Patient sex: M
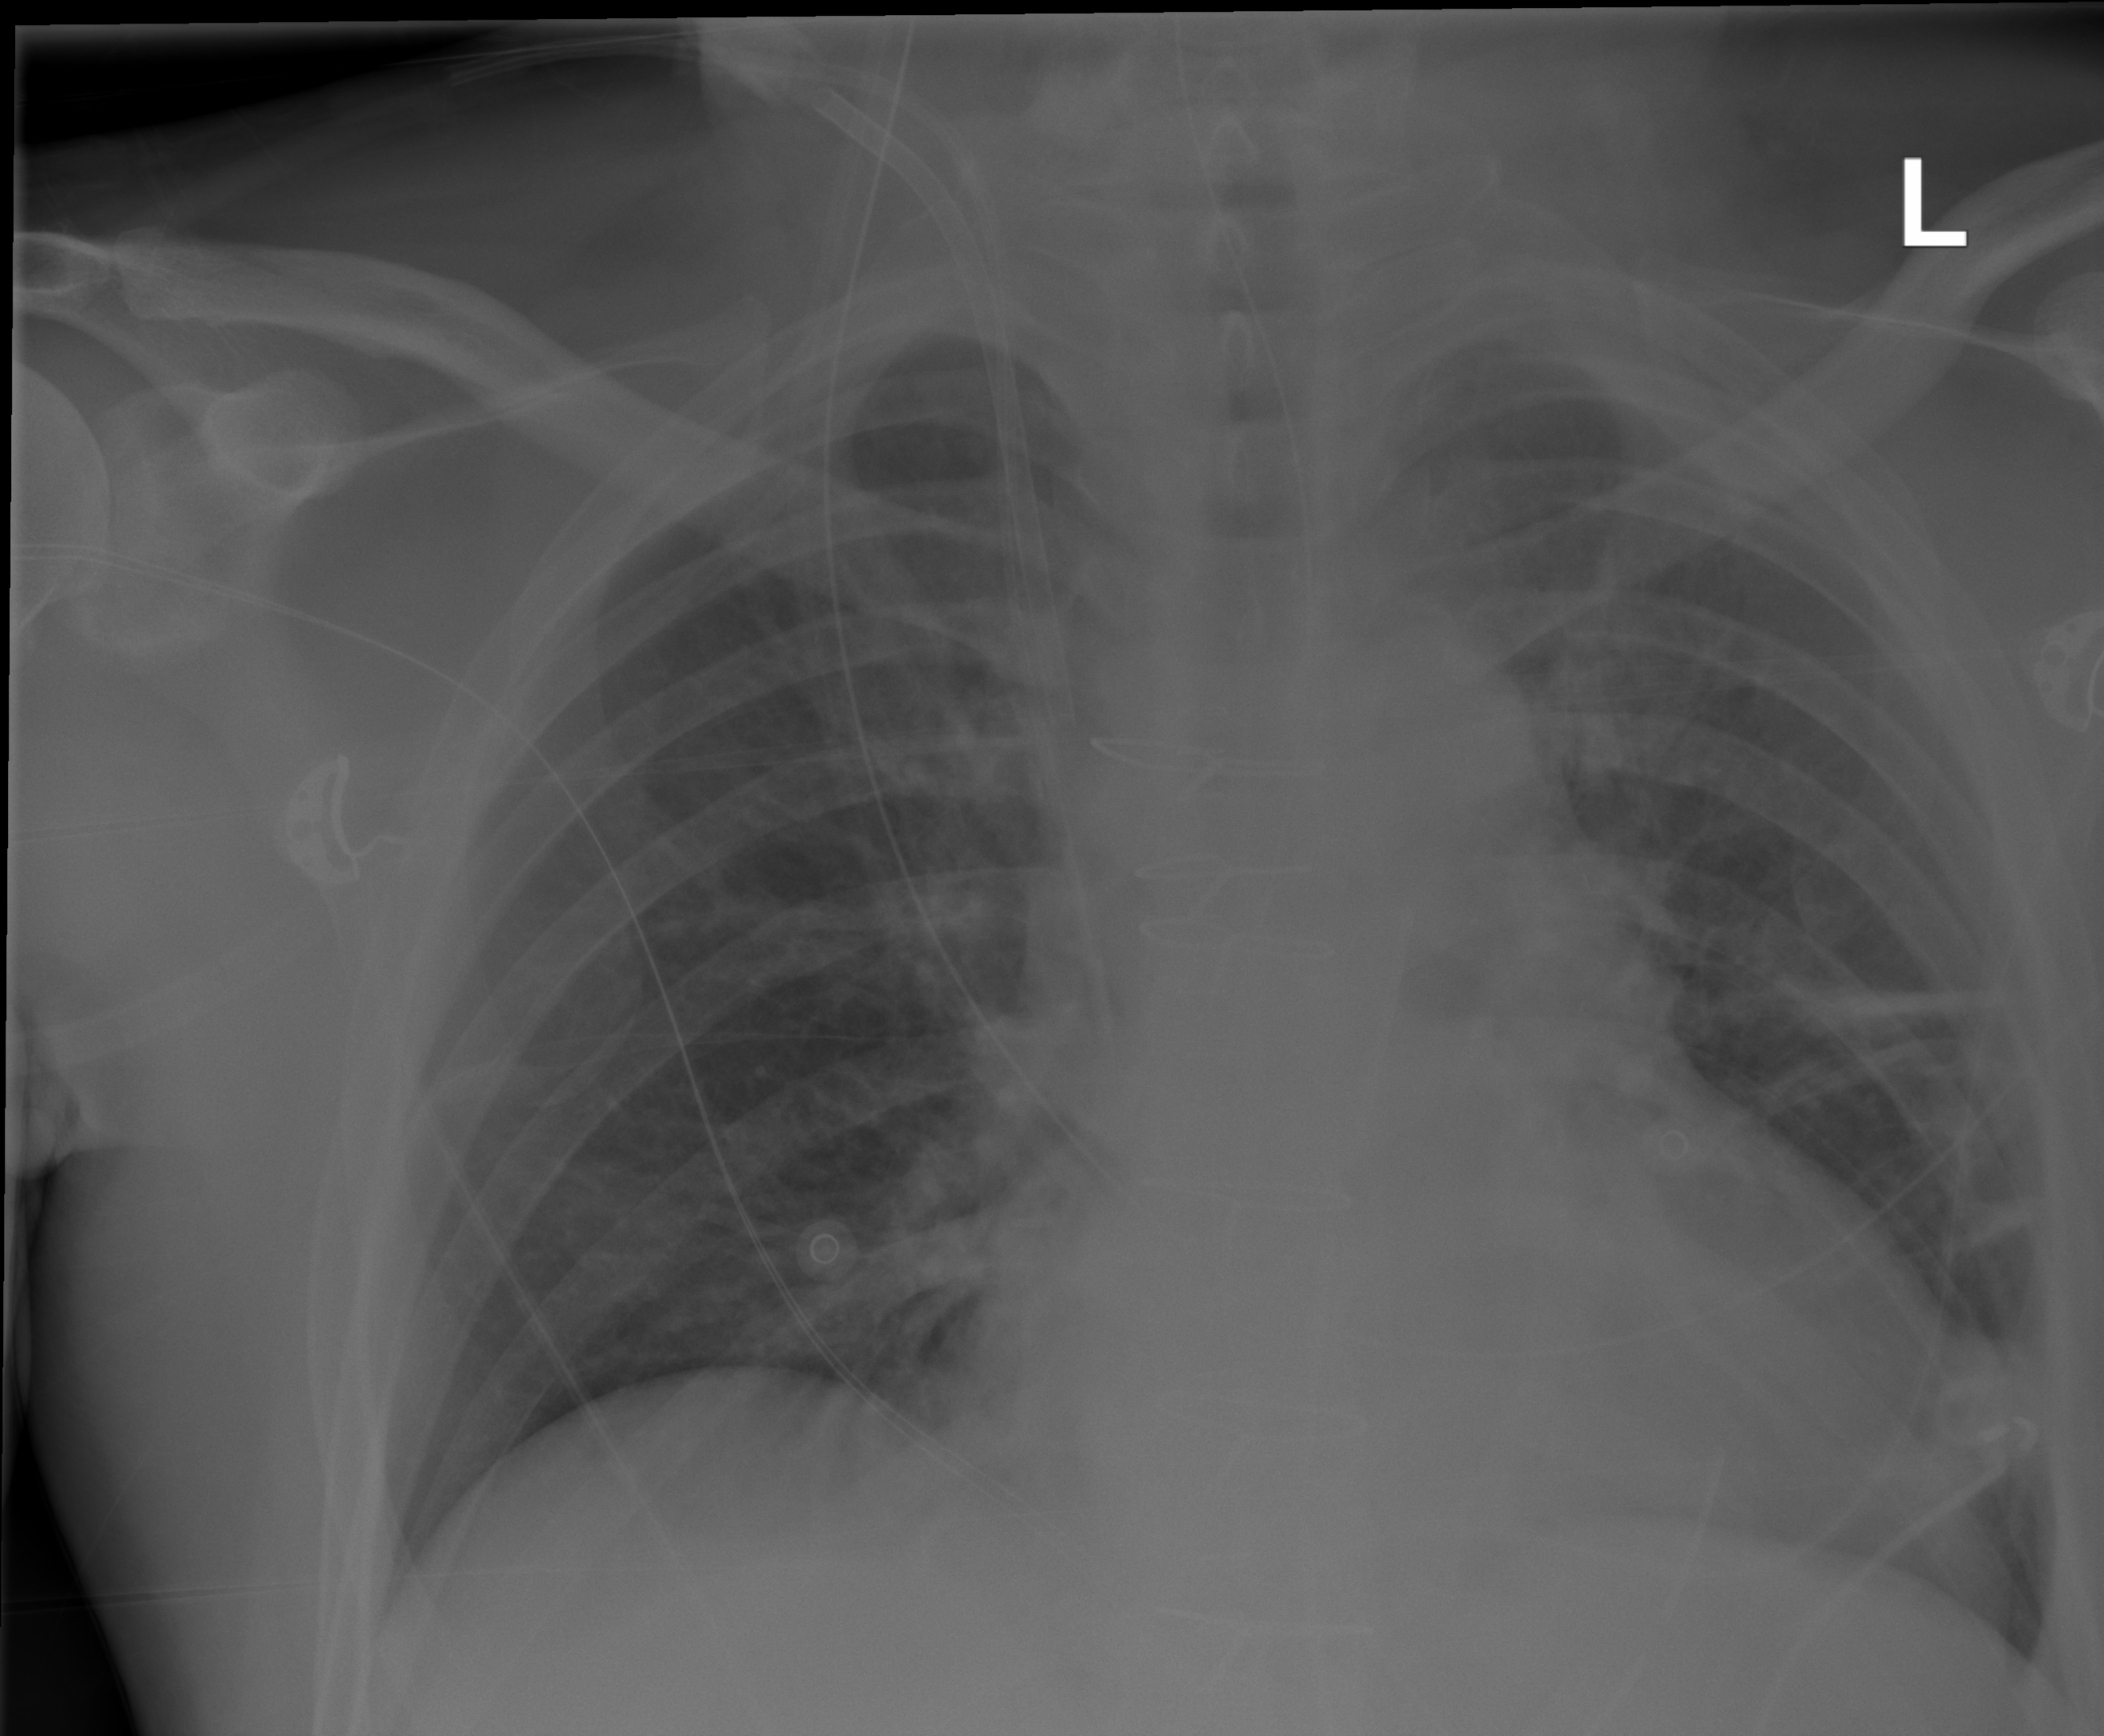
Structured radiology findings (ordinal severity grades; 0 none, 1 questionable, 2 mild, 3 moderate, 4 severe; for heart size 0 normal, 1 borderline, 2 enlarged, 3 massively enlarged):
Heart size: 2
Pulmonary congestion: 1
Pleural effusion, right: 0
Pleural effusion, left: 1
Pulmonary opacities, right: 0
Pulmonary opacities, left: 0
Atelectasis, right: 2
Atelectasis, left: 2